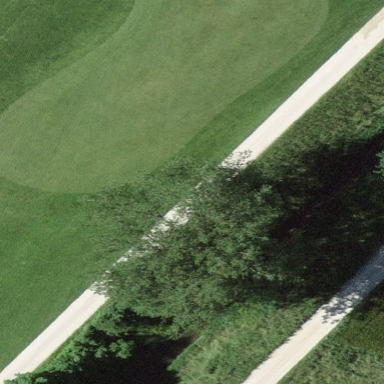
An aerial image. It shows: Grassy area designated as golf tee.